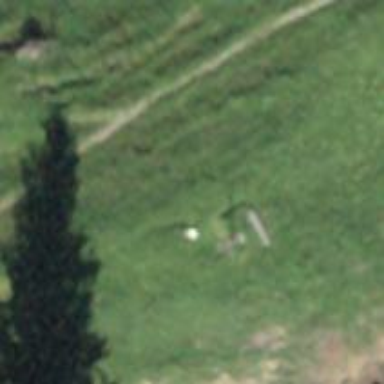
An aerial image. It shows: Historic wayside cross.